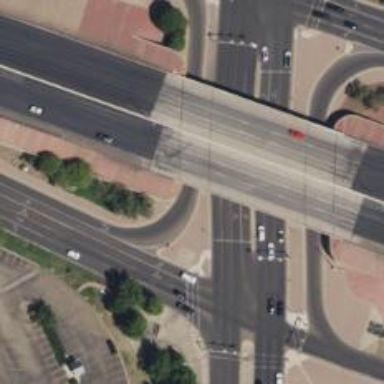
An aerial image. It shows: Secondary link road.